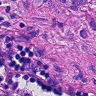
Metastatic tissue present: yes